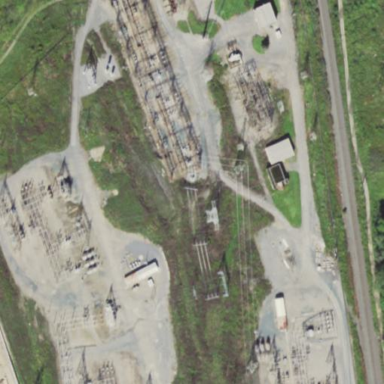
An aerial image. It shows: Outdoor substation at the transmission level.